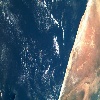
Label: water